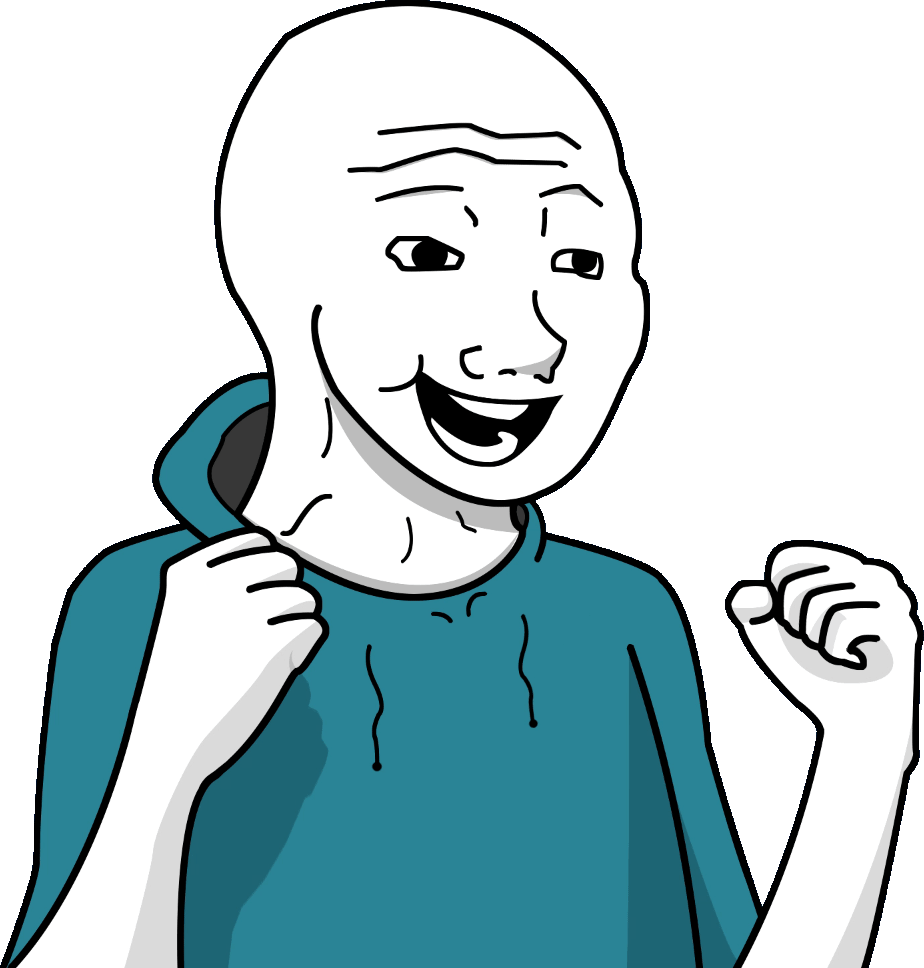
Label: 5_Bloomer